Field crop: maize
Growth stage: 2
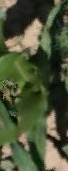
Species: maize